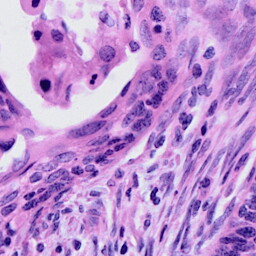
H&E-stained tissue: Cervix